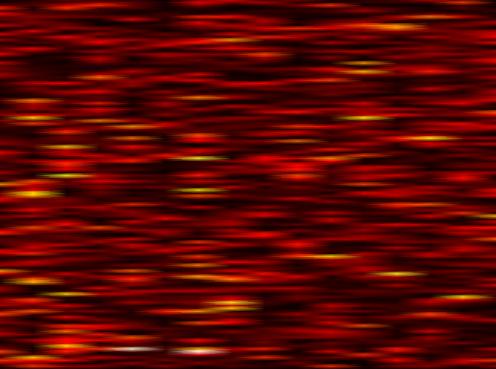
Label: UFMC